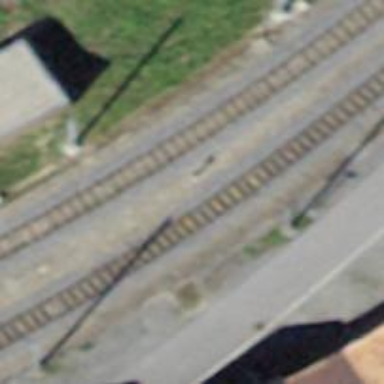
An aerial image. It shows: Narrow-gauge railway track with electrified contact line. The railway has one track.